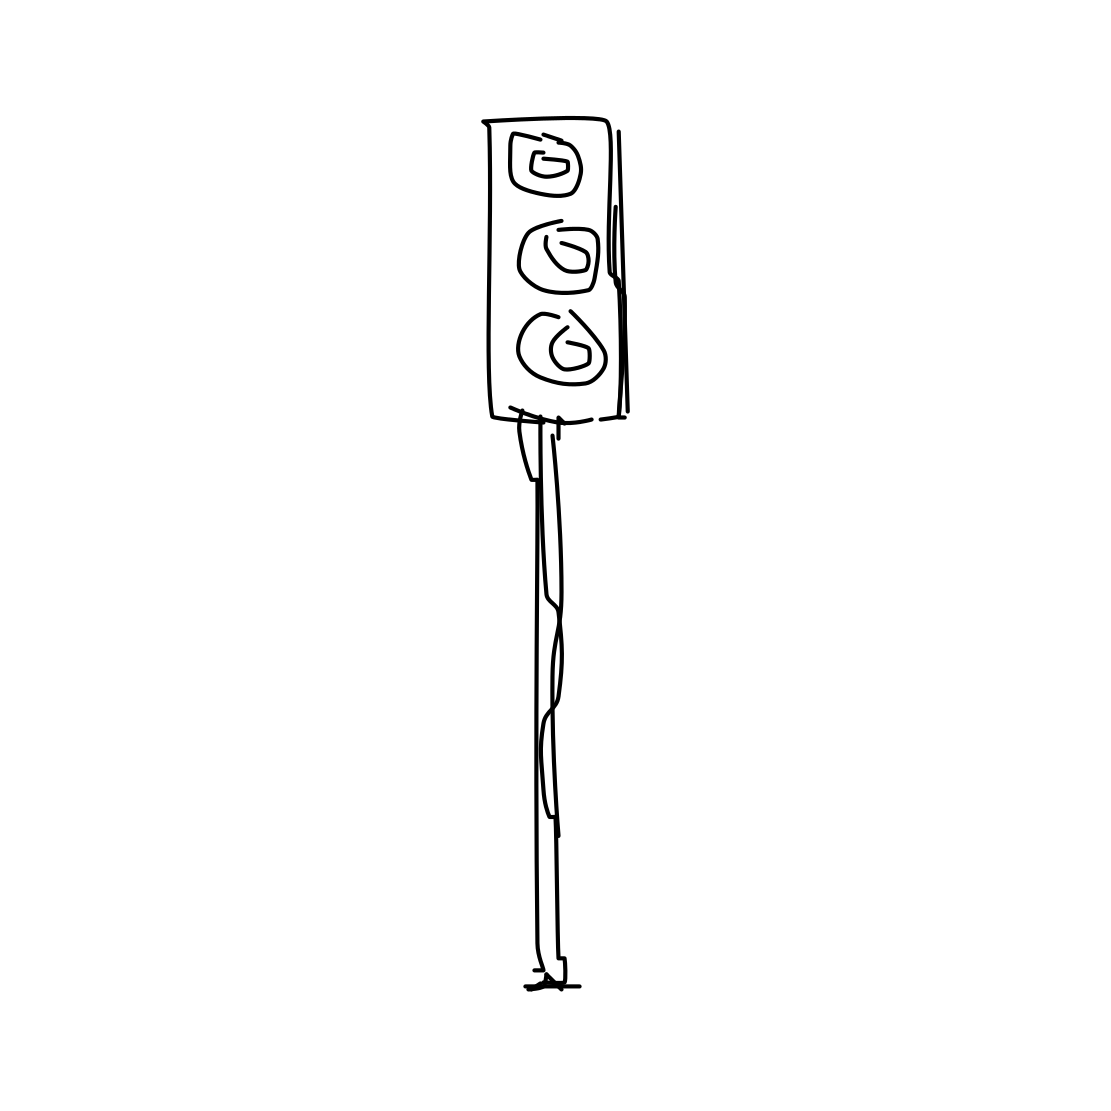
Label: traffic light